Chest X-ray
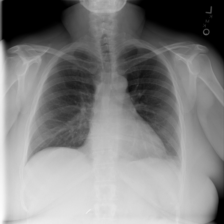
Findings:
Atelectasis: negative
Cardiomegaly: negative
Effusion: negative
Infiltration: negative
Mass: negative
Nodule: negative
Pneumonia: negative
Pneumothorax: negative
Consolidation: negative
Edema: negative
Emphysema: negative
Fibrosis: negative
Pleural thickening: negative
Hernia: negative